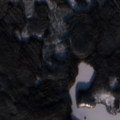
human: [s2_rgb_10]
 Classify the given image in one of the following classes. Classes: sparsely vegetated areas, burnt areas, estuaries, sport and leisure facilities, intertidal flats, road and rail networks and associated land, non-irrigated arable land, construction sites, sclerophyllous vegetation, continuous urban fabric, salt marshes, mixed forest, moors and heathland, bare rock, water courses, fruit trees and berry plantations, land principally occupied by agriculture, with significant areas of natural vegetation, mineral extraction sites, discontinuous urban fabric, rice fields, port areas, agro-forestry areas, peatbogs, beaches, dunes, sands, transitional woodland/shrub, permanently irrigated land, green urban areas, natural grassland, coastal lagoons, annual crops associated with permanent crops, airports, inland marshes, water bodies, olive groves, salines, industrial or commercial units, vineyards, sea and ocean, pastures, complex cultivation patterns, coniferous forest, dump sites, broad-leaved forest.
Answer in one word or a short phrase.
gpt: coniferous forest, transitional woodland/shrub, water bodies